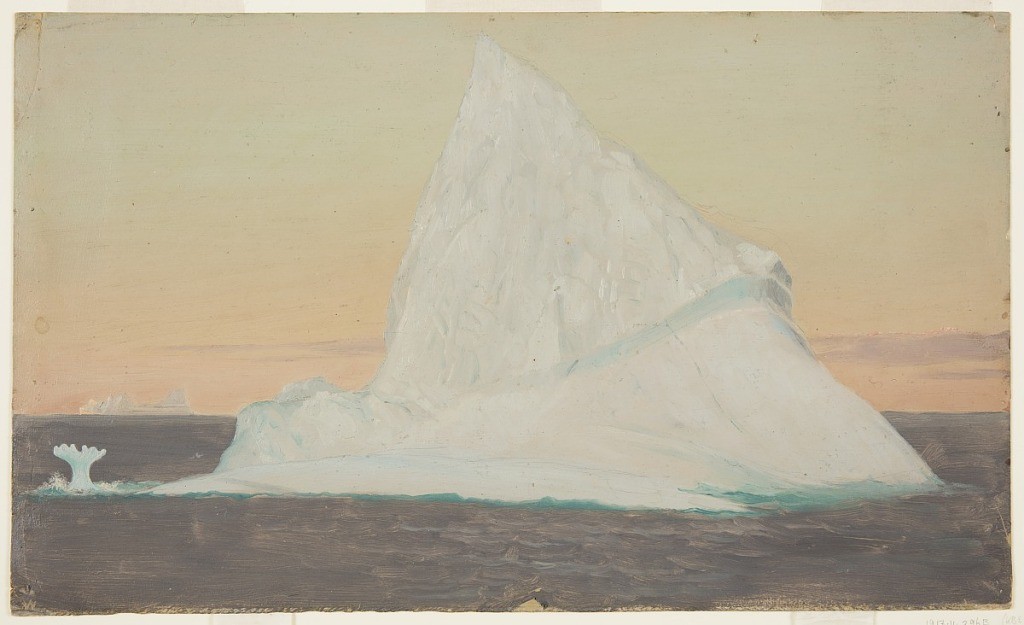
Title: Iceberg and Ice Flower, Canada
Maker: Frederic Edwin Church, American, 1826–1900
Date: June–July 1859
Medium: Brush and oil paint, graphite on tan paperboard
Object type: Drawing
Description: Landscape sketch showing a view of a tall, sharp iceberg and a frozen formation resembling a flower or whale's tail in the waters off Newfoundland and Labrador, Canada. Dominating the composition at center, the iceberg is roughly pyramidal in shape with sharp, pointed top and bands of aquamarine ice at its midpoint and its base. Affixed to this berg at left is a small, frozen formation resembling a flower or the tail of a marine mammal. Dark, purple-brown ocean waters ripple around it. On the horizon at left, another immense iceberg captures the pinkish orange glow of the setting sun. A long bank of clouds hangs above the horizon in a sky gradating from pink to greenish blue.